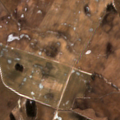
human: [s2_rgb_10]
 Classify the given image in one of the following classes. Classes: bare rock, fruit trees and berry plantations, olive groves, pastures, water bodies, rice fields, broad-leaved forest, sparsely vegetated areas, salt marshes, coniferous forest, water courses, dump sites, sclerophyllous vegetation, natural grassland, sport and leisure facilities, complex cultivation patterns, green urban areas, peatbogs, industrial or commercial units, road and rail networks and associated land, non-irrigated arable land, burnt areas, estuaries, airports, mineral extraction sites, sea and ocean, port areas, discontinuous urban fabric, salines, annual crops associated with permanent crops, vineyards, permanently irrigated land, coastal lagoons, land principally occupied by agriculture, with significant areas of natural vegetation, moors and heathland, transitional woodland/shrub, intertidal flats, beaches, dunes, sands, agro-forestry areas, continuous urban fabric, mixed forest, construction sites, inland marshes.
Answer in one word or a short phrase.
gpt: non-irrigated arable land